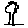
Label: tree